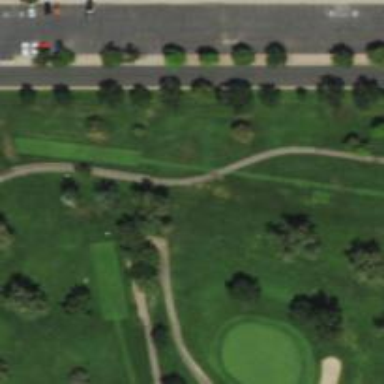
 specifically golf cart path. It has grade1 tracktype suitable for golf carts."